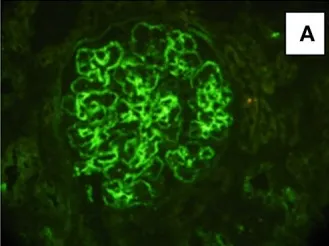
Immunofluorescence findings in patient #1: the first biopsy showed bright positivity (3+) for C3.
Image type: pathology (immunostaining)